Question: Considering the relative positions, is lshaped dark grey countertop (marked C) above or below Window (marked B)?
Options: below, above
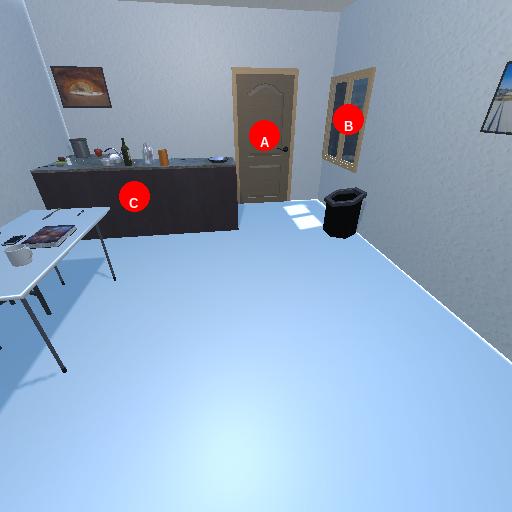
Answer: below